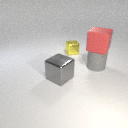
small yellow metal cube to the right of large gray metal cube